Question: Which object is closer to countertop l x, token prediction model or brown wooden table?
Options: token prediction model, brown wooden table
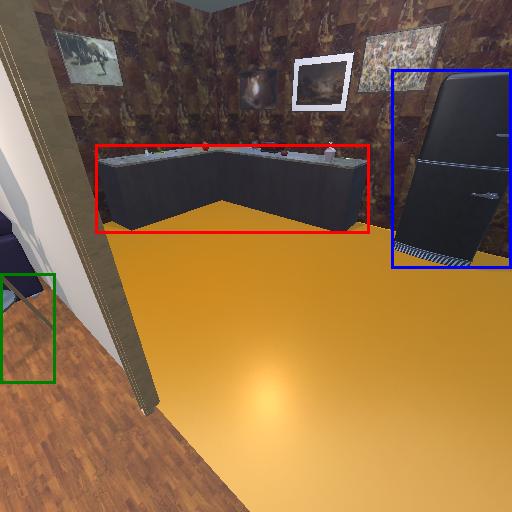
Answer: token prediction model